Field crop: maize
Growth stage: 2
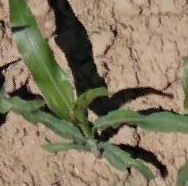
Species: maize